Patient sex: F
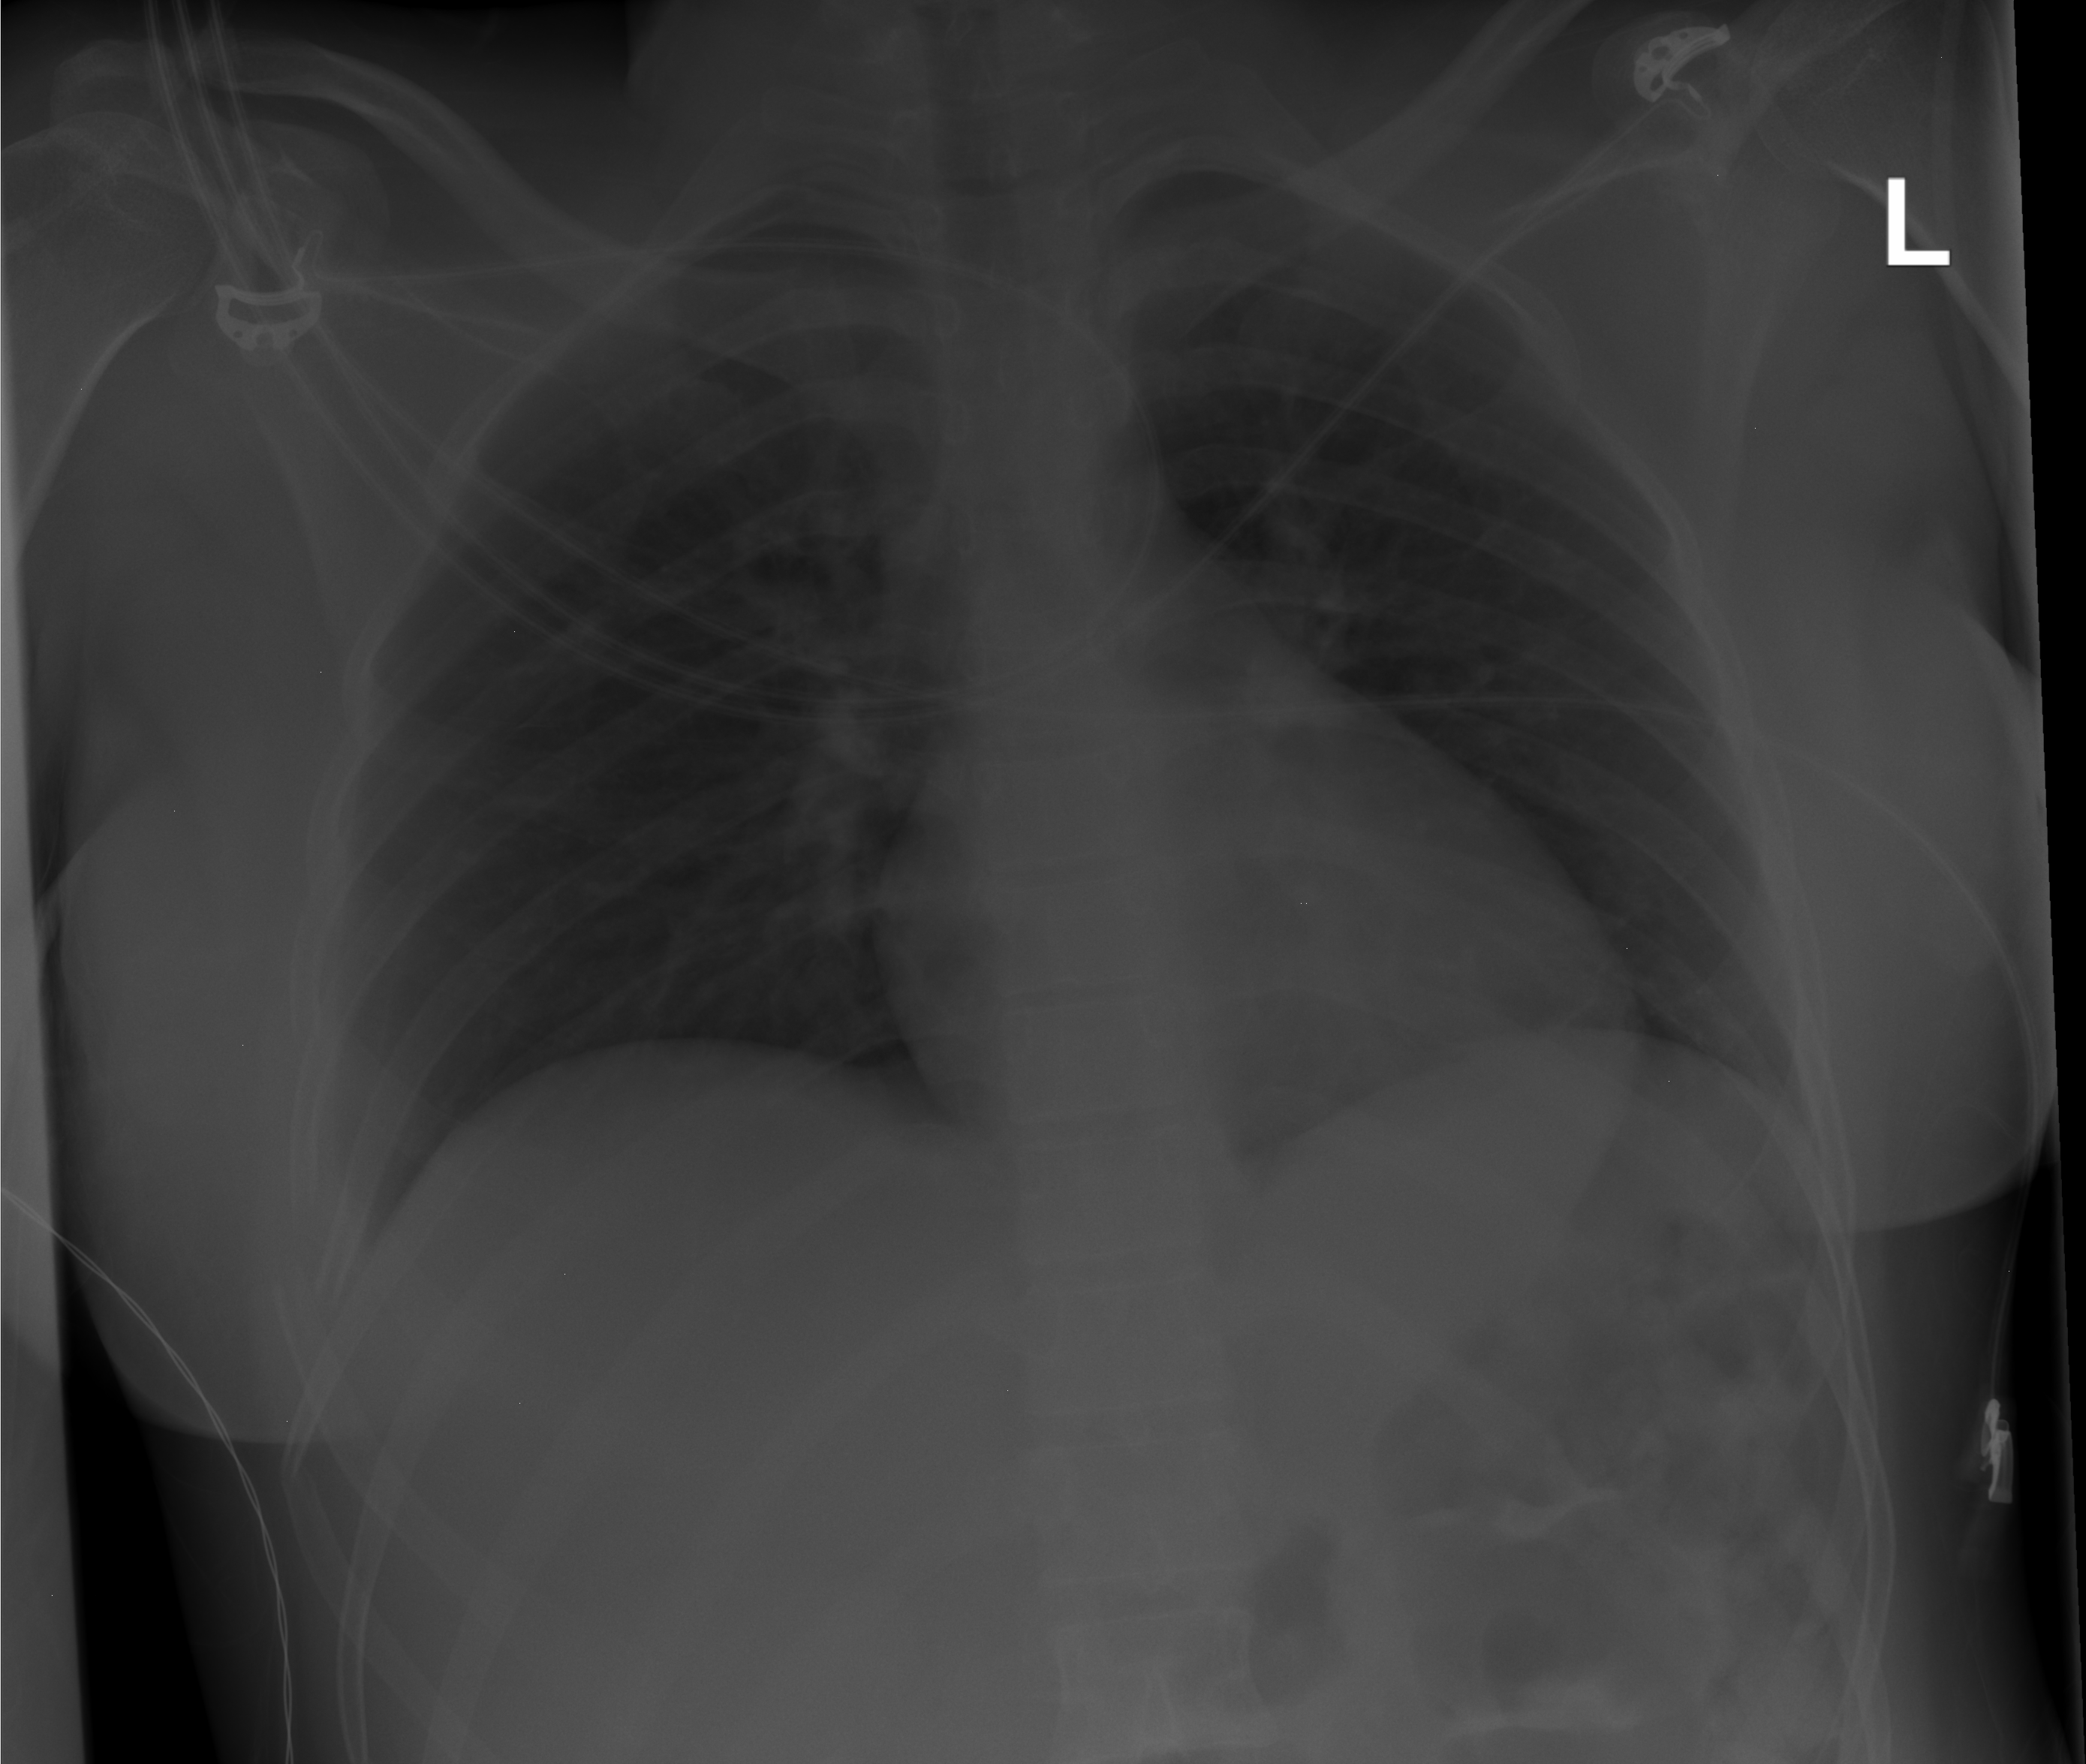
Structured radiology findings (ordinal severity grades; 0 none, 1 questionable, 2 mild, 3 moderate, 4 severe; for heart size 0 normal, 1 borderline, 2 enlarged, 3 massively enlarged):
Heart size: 0
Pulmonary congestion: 0
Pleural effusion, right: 2
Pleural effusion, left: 0
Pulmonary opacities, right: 0
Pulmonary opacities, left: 0
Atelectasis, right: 0
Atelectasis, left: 0